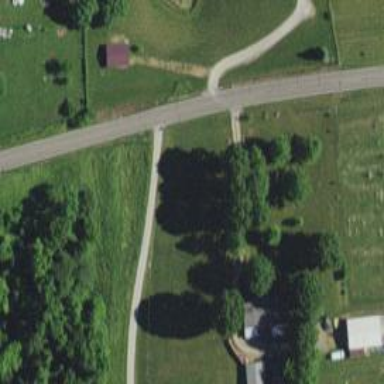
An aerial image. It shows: Driveway leading to service road.